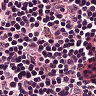
Metastatic tissue present: no